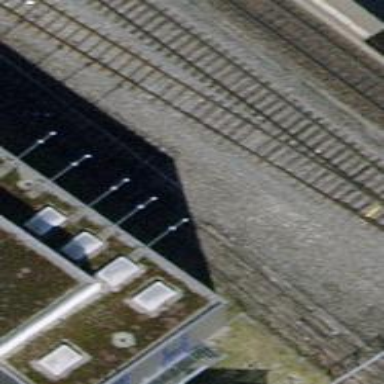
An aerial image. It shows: Abandoned railway siding with single track. The electrification is done using contact line.